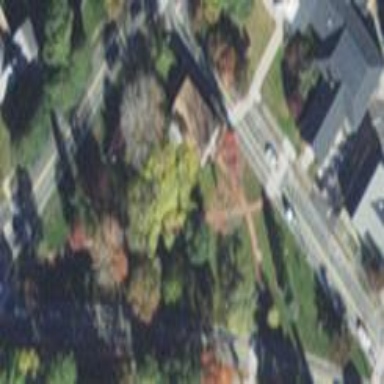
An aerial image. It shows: Park.